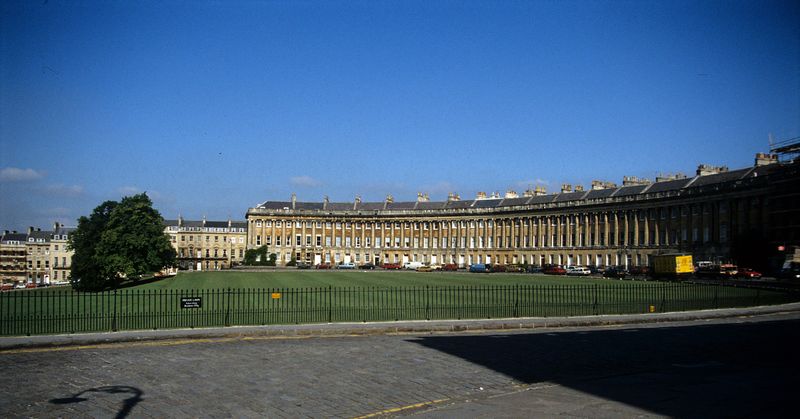
Titel: Gesamtansicht
Künstler: John d.J. Wood
Standort: Bath
Institution: Royal Crescent
Schlagwörter: baum, berg, blau, himmel, laub, schatten, weiß, wolken, bäume, gelb, grün, stadt, fenster, grau, laterne, strasse, säulen, dach, gebäude, gras, haus, park, rasen, schloss, wiese, wolke, zaun, architektur, lang, stein, häuser, hügel, gitter, sonne, england, kontrast, kamin, kamine, rund, schornstein, garten, ansicht, bogen, fassade, fassaden, pflaster, schornsteine, farbe, wolkenlos, platz, auto, metall, geländer, foto, fotografie, eisen, schild, gehsteig, münchen, gebogen, pflastersteine, laubbaum, photo, halbrund, schattenwurf, herrschaftlich, farbfoto, geschosse, horizontal, fotographie, wiederholung, autos, absperrung, photografie, versailles, parkplatz, strassenlaterne, rasenfläche, geschoß, parken, circus, gepflastert, bath, pkw, laster, geäubde, weitwinkel, farbphoto, lkw, isolation, crescent, lastauto, sonnog, 20. jahrhundert, college, 21. jahrhundert, rauchfänge